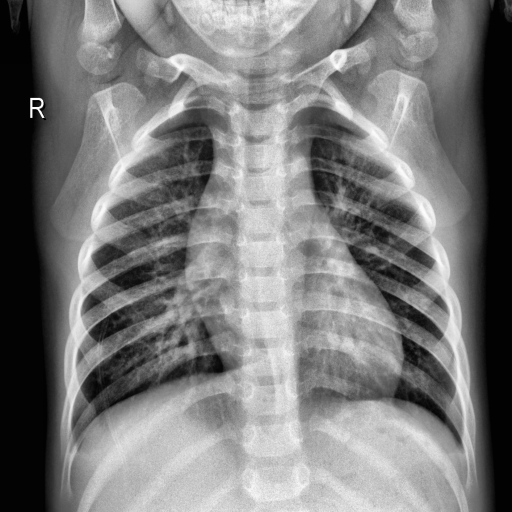
Finding: NORMAL